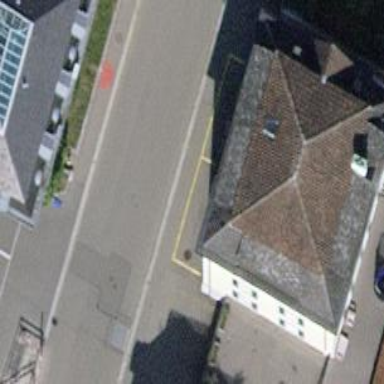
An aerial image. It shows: Beige building with grey mansard roof.